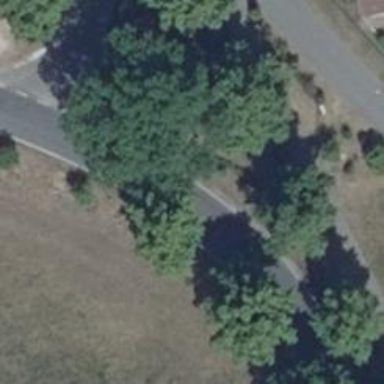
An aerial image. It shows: Tertiary road with asphalt surface.